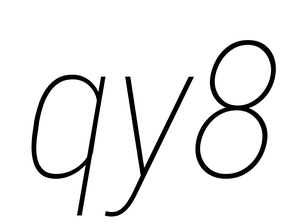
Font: Roboto-Italic_Condensed_Thin_Italic